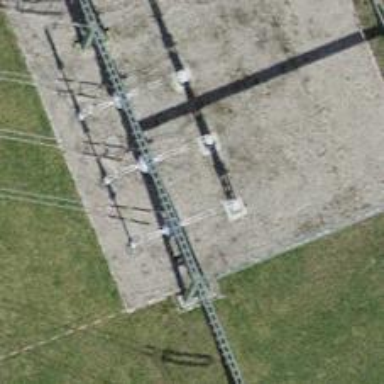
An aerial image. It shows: Insulator used in power systems.